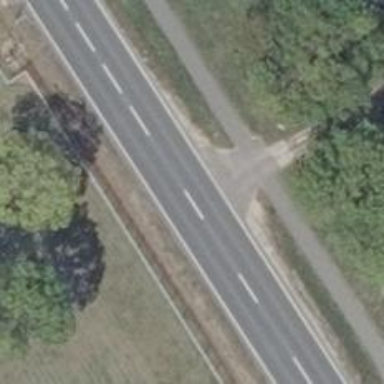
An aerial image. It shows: Secondary road with asphalt surface.